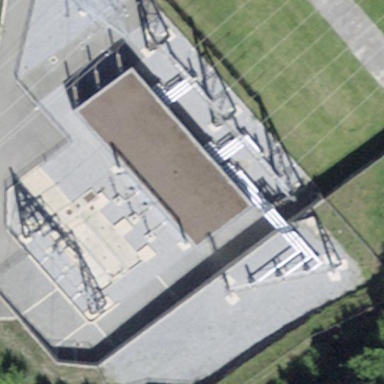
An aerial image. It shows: Fenced power substation at the transmission level.